Question: This is the "main" code I'm using;
'''
$(function(){
var initDatepickers = function(){
var $entrada = $('#form-disponibilidad [name=llegada]');
var $salida = $('#form-disponibilidad [name=salida]');
$entrada.datepicker({
'onSelect': function (str, obj) {
var tmpDateObj = $entrada.datepicker('getDate');
/* Actualizar selects */
$(this).datepicker("hide");
},
'minDate': 1,
showOn: "button",
buttonImage: "http://next.cabauhotels.com/img/iconos/pixel.png",
buttonImageOnly: true,
dateFormat: 'yy-mm-dd'
});
$salida.datepicker({
'onSelect': function () {
var tmpDateObj = $salida.datepicker('getDate');
datepickerToselect(tmpDateObj,'end');
$(this).datepicker("hide");
},
'minDate': 2,
showOn: "button",
buttonImage: "http://next.cabauhotels.com/img/iconos/pixel.png",
buttonImageOnly: true,
dateFormat: 'yy-mm-dd'
});
}
initDatepickers();
});
'''
<URL>
the problem is that after selecting a date, the calendar is never hidden in IE8
I see this error in the console:

Any idea how to solve this and keep the input hidden?
-EDIT-
I found this workaround
'''
if($.browser.msie && parseInt($.browser.version,10) < 9){
$('#ui-datepicker-div').hide();
}else{
$(this).datepicker("hide");
}
'''
But it would be great to prevent errors in console, any thoughts?
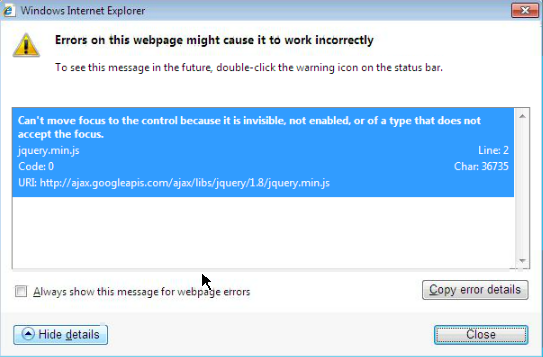
Answer: I found this workaround
'''
if($.browser.msie && parseInt($.browser.version,10) < 9){
$('#ui-datepicker-div').hide();
}else{
$(this).datepicker("hide");
}
'''